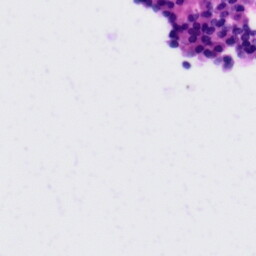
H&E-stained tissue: Tonsil